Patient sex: M
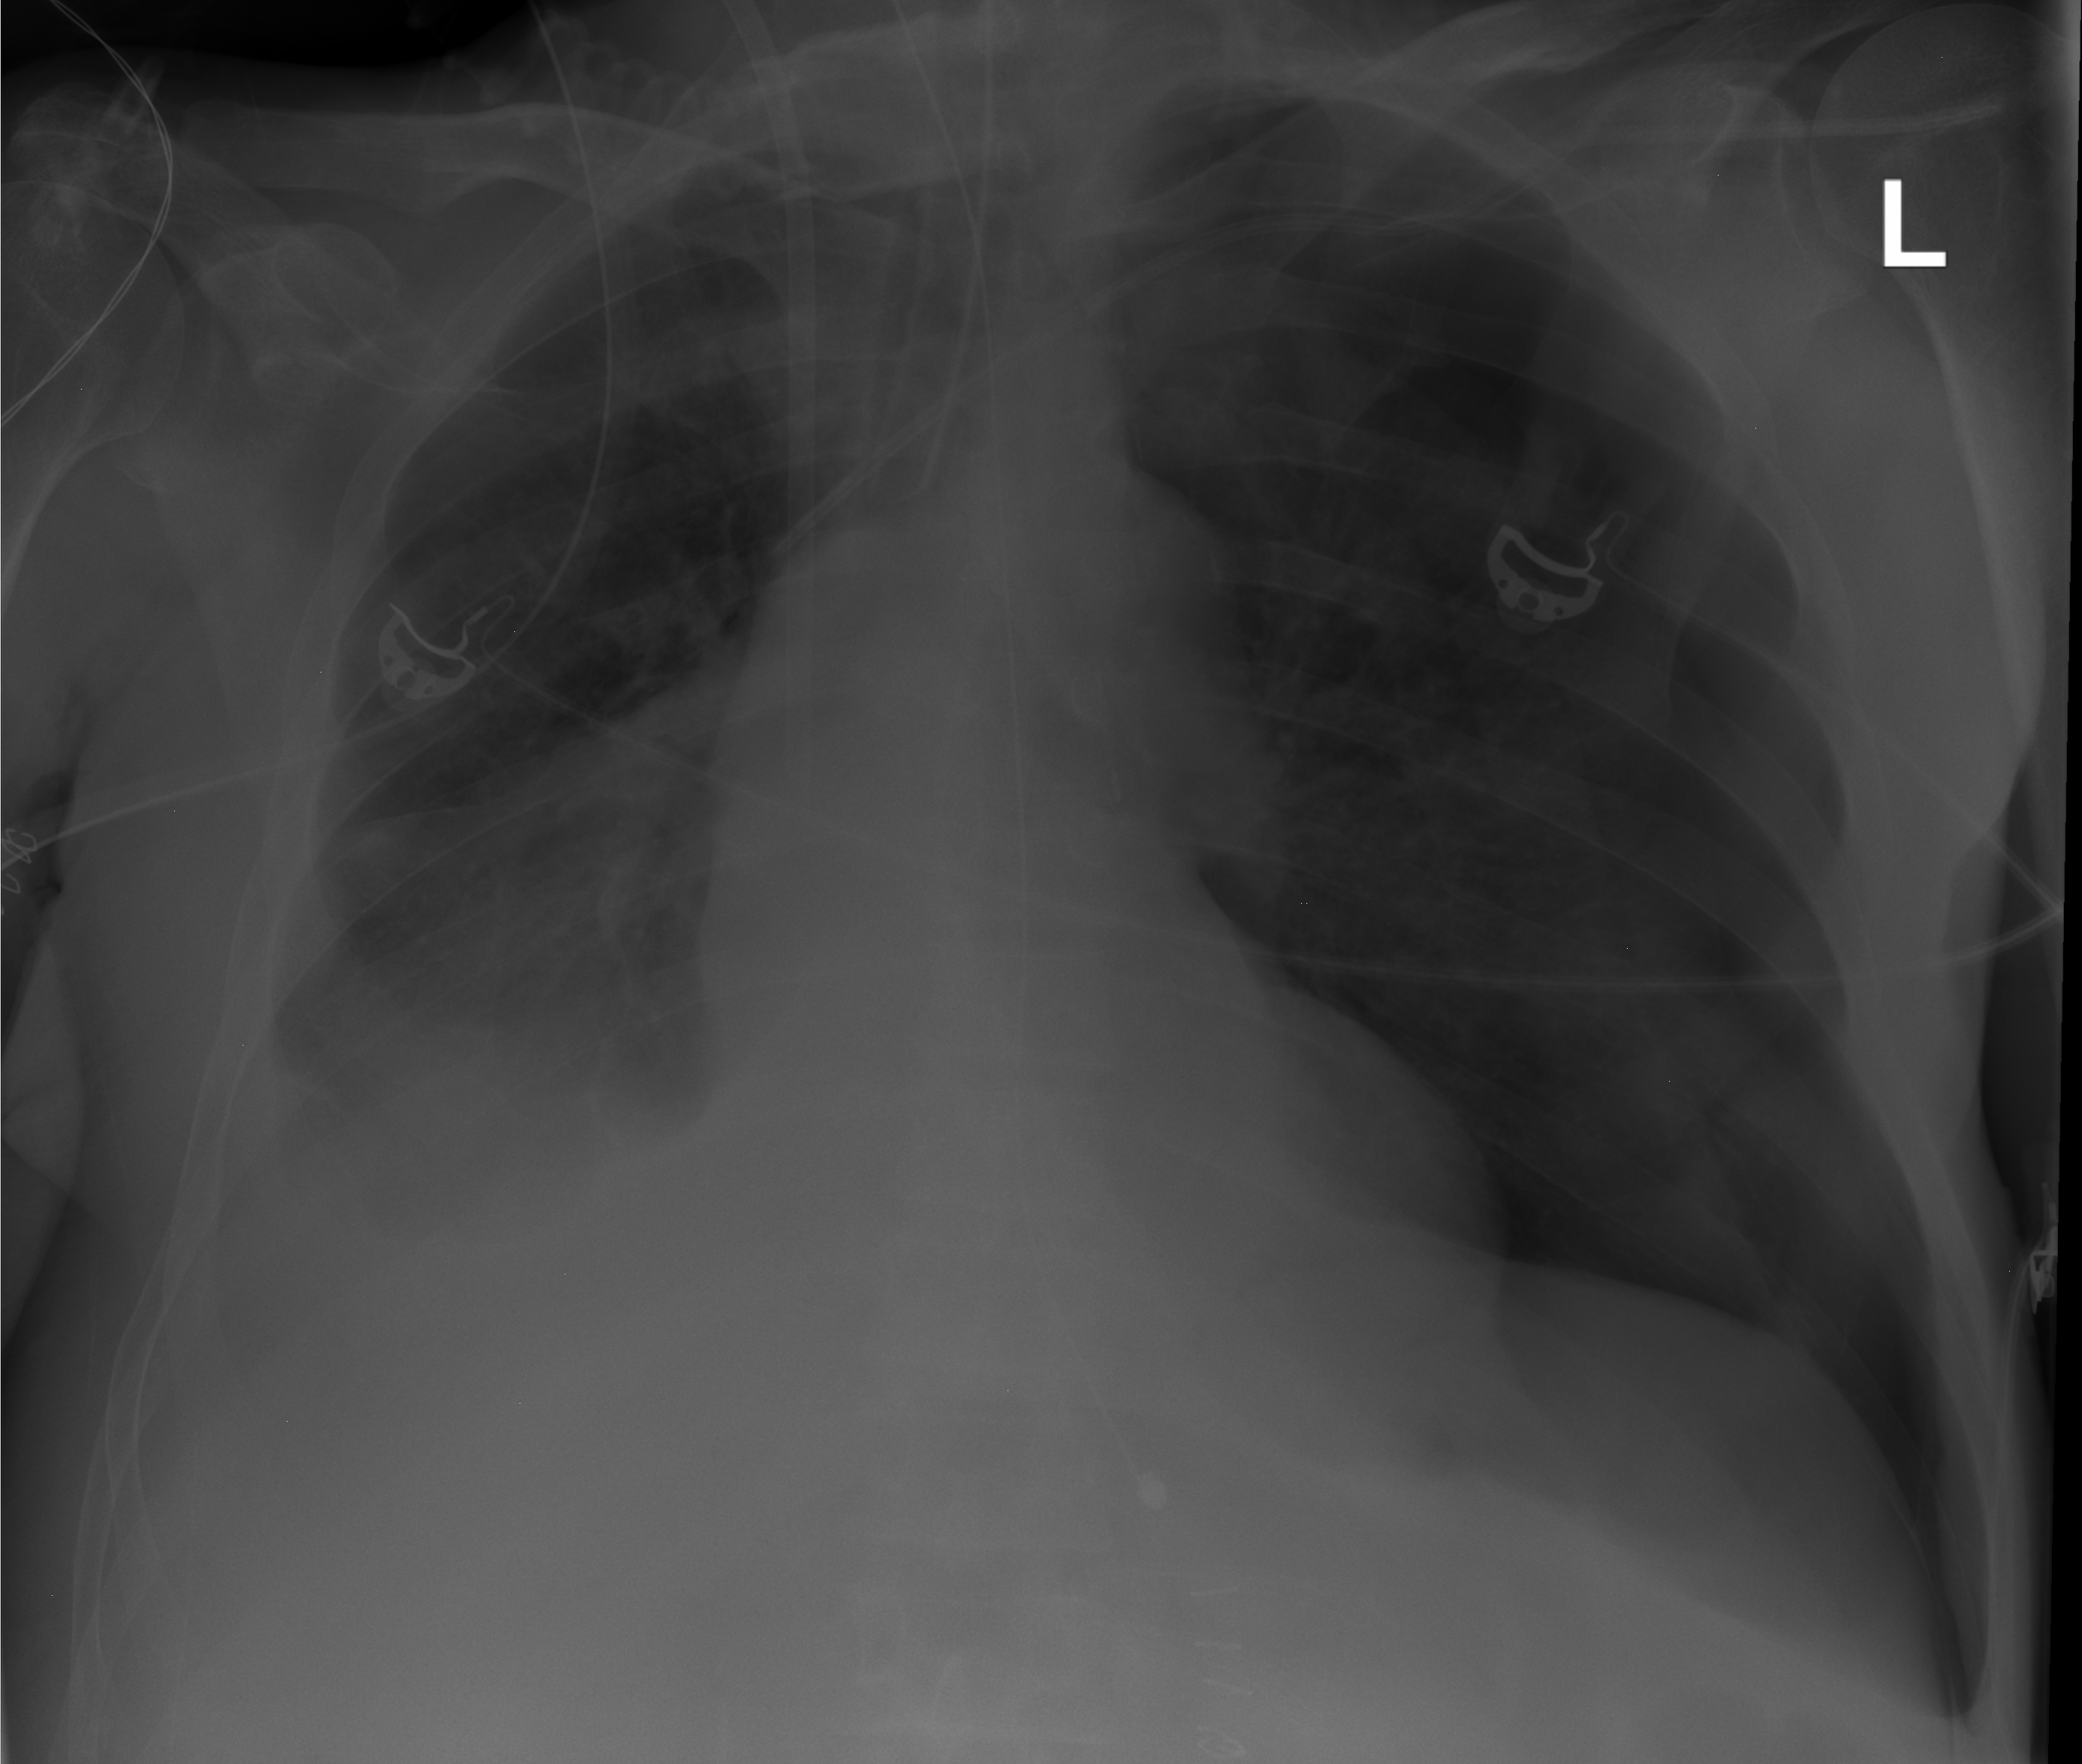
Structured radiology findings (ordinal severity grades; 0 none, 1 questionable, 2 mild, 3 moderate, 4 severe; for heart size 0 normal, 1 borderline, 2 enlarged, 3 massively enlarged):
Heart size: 2
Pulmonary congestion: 0
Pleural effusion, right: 2
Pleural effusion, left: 0
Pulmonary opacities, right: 0
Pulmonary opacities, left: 0
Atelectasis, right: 2
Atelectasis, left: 0